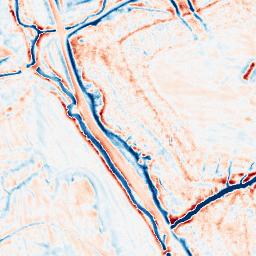
Category: edge_preserving
Decomposition family: bilateral
Decomposition parameters: d: 15
sigma_color: 25
sigma_space: 25
Upsampling method: regularized
Upsampling parameters: scale: 4
lambda_reg: 0.01
Upsampling scale: 4